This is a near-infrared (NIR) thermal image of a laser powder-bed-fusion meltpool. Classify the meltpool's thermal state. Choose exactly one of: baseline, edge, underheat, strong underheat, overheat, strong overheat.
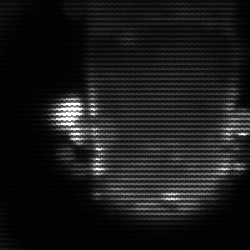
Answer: baseline